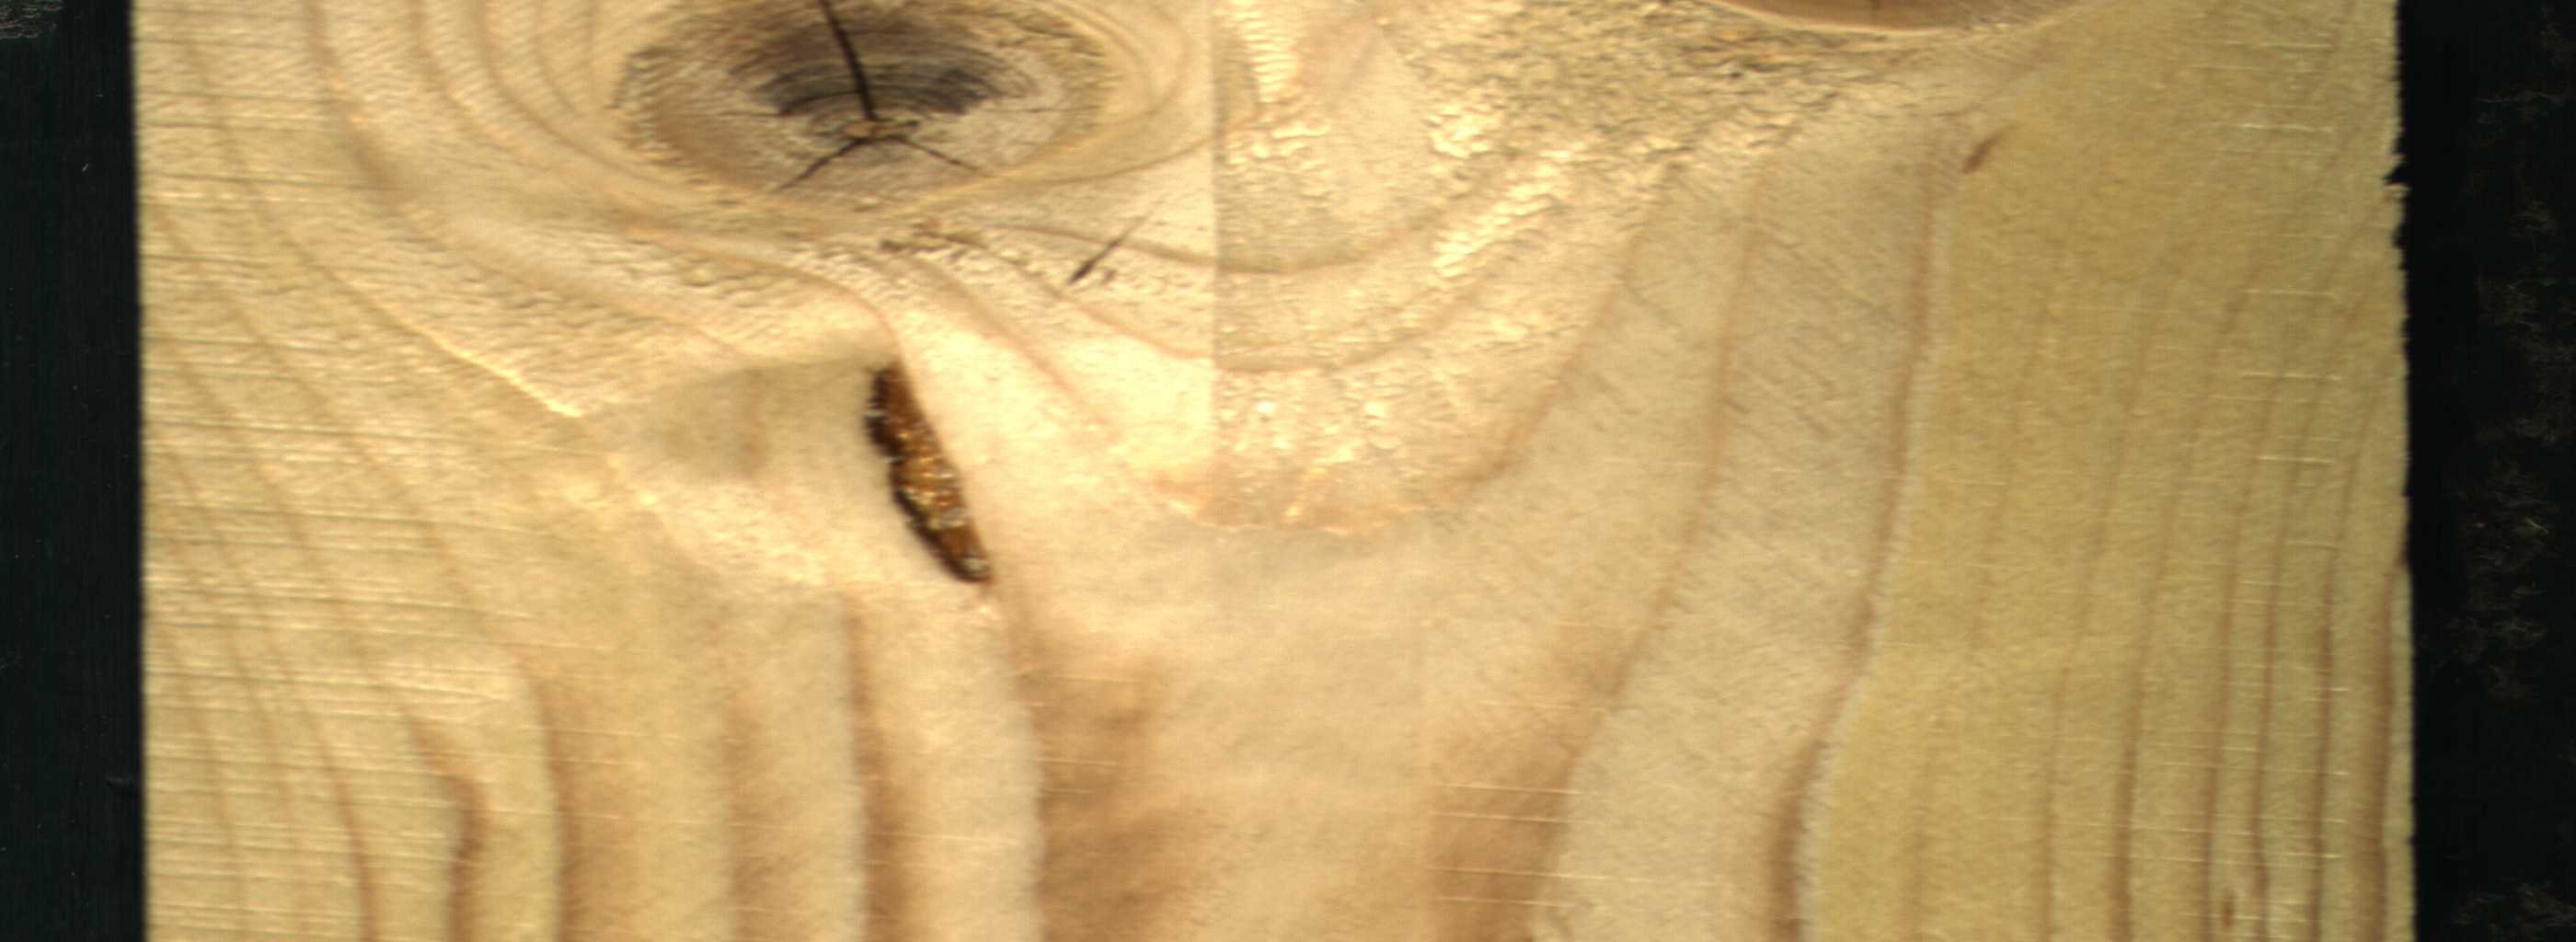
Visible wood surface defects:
resin
knot_with_crack
Live_Knot